Question: I am trying to call a Web API Rest method in an app from a client app. I have two client apps - with one, it works, with the other, it doesn't.
The code to call the REST method is identical. It the same exact server code, of course.
In the failing client app, it fails on this line:
'''
var webResponse = (HttpWebResponse)webRequest.GetResponse();
'''
...and the code is the same in the two apps, up to the point of failure, except that the failing one is in an event handler, and the working one is not. Well, another (related) difference, besides the test code being in an event handler, and the "real" code being in a separate method, is that the separate method is also in a separate class. Why this would make a difference, I don't know, but I'm kind of grasping at straws here. Here it is:
'''
Cursor.Current = Cursors.WaitCursor;
try
{
// Cannot start with String.Empty or " "; they both fail for some reason - Controller method is not even called.
string lastIDFetched = "0";
const int RECORDS_TO_FETCH = 100;
bool moreRecordsExist = true;
try
{
while (moreRecordsExist)
{
string formatargready_uri = string.Format("http://localhost:28642/api/InventoryItems/{0}/{1}", lastIDFetched, RECORDS_TO_FETCH);
var webRequest = (HttpWebRequest)WebRequest.Create(formatargready_uri);
// GET is the default method/verb, but it's here for clarity
webRequest.Method = "GET";
var webResponse = (HttpWebResponse)webRequest.GetResponse();// <-- this throws an exception when there is no longer any data left
'''
Failing method's definition:
'''
private void buttonGetInvItemsInBlocks_Click(object sender, EventArgs e)
'''
Working method's definition:
'''
public static List<HHSUtils.InventoryItem> GetBatchOfInventoryItems()
'''
On the one that fails, F10 on the last line goes straight to the Exception block (goto considered harmful - no kidding!), but the exception shows me nothing - hovering over this line:
'''
catch (Exception ex)
'''
...I see only, ""
Both clients are built in Visual Studio 2008 and target .NET 3.5; the server is VS 2013, .NET 4.5.1
Here's a clue, I guess: the failing code has target device set to "Windows CE Device" (it deploys to a handheld device, which I control via "Remote Display Control for Windows CE")
Is anybody in touch with their inner Columbo here?
## UPDATE
I changed the code from this:
'''
var webResponse = (HttpWebResponse)webRequest.GetResponse();
'''
...to this:
'''
using (var webResponse = (HttpWebResponse)webRequest.GetResponse())
'''
...and it makes no difference - it still jumps straight from that line to the catch block, with no useful data in the exception displayed.
In my test app, I changed the code to use the "more better" way (using); it works either way, whereas the other app works neither way. IOW: using using is good, but it makes no real difference in this case.
## UPDATE 2
In response to JayC's answer, I tried all the following "connection strings" - all with the exact same result:
'''
string uri = string.Format("http://localhost:28642/api/InventoryItems/{0}/{1}", lastIDFetched, RECORDS_TO_FETCH); // Fails on "using" line below with no usable exception data
//string uri = string.Format("http://192.112.263.38:28642/api/InventoryItems/{0}/{1}", lastIDFetched, RECORDS_TO_FETCH); <-- same failure
//string uri = string.Format("http://192.112.263.38/api/InventoryItems/{0}/{1}", lastIDFetched, RECORDS_TO_FETCH); <-- same failure
//string uri = string.Format("http://192.112.263.38:80/api/InventoryItems/{0}/{1}", lastIDFetched, RECORDS_TO_FETCH); <-- same failure
//string uri = string.Format("http://192.112.263.38:777/api/InventoryItems/{0}/{1}", lastIDFetched, RECORDS_TO_FETCH); <-- same failure
//string uri = string.Format("http://192.112.263.38:28642/api/inventoryItems/{0}/{1}", lastIDFetched, RECORDS_TO_FETCH); <-- same failure
//string uri = string.Format("http://192.112.263.38/api/inventoryItems/{0}/{1}", lastIDFetched, RECORDS_TO_FETCH); <-- same failure
//string uri = string.Format("http://192.112.263.38:80/api/inventoryItems/{0}/{1}", lastIDFetched, RECORDS_TO_FETCH); <-- same failure
//string uri = string.Format("http://192.112.263.38:777/api/inventoryItems/{0}/{1}", lastIDFetched, RECORDS_TO_FETCH); <-- same failure
'''
## UPDATE 3
In response to Roman Gruber's comment about CAS: Wikipedia has a disambiguation page for CAS (<URL>, but none of the proferred possibilities seem sensible for this context.
The main article, OTOH, has several CAS acronyms in the Computing section. To which of the following are you referring:
'''
Central Authentication Service, a single sign-on protocol
Channel Associated Signaling, a type of communication signaling
Code Access Security in the Microsoft .NET framework
'''
?
## UPDATE 4
Okay, I added the code suggested by a couple of cats:
'''
catch (WebException webex)
{
HttpWebResponse hwr = (HttpWebResponse) webex.Response;
HttpStatusCode hsc = hwr.StatusCode;
MessageBox.Show(string.Format("{0} Status code == {1}", webex.Message, hsc.ToString()));
}
'''
...and here's what I see when the breakpoint reaches the catch:

And here's the err msg shown:
"The remote server returned an error: (400) Bad Request. Status code == Bad Request"
I think the problem is in the "connection string"; as can be seen in Update 2, I've tried everything I can think of, and nothing works to connect the device to the desktop.
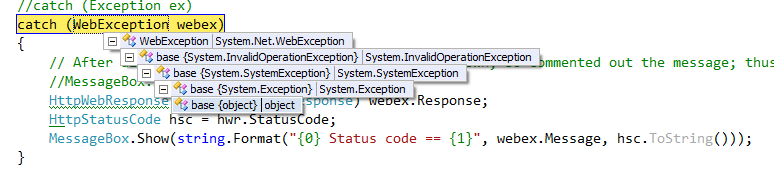
Answer: The app that fails deploys to a hand held device, and yet the uri is set to localhost??
You might want to use a host name that resolves to the actual computer hosting the service.
Edit: I know nothing about Windows CE devices, but it seems that there ought to be easier ways to get more explicit exception information from a device that's deployed to a device. I suspect that's your major issue that needs to be solved, if it happens that your immediate issue happen to be solved by what I mentioned above. I would hope it's something trivial like a 'debug="True"' that could be set in an app.config file, but I'd have to research that.